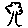
Label: tree